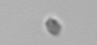
Label: nanoplankton_mix